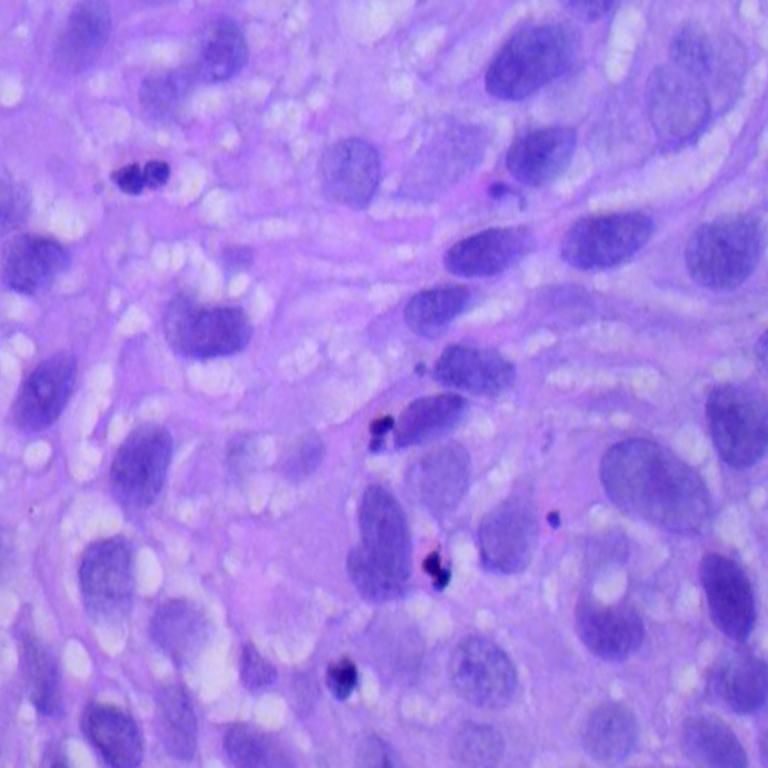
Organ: lung
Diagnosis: squamous carcinomas